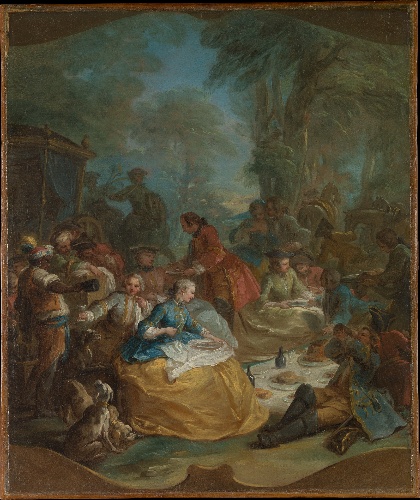
Title: Halt of the Hunt
Artist: Carle (Charles André) Vanloo
Artist bio: French, Nice 1705–1765 Paris
Date: ca. 1737
Object type: Painting
Classification: Paintings
Medium: Oil on canvas
Dimensions: 23 1/4 x 19 1/2 in. (59.1 x 49.5 cm)
Department: European Paintings
Credit line: Wrightsman Fund, 1995
Accession year: 1995
Repository: Metropolitan Museum of Art, New York, NY
Tags: Food|Men|Women|Dogs|Drinking|Picnics